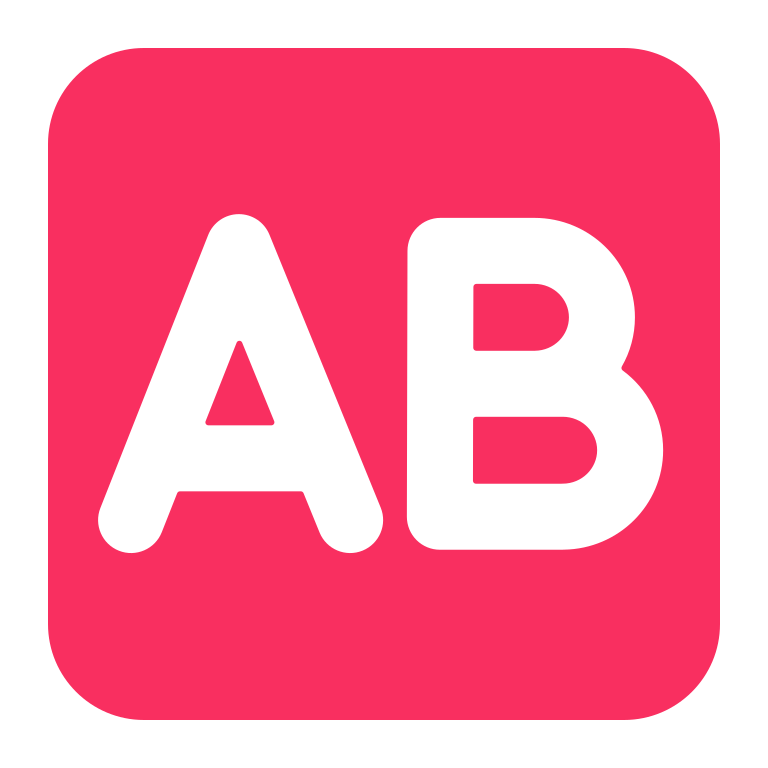
ab button blood type flat